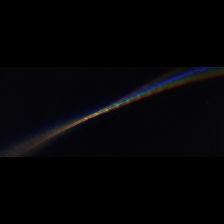
Taxon: Psuedo-nitzschia
Group: Diatoms